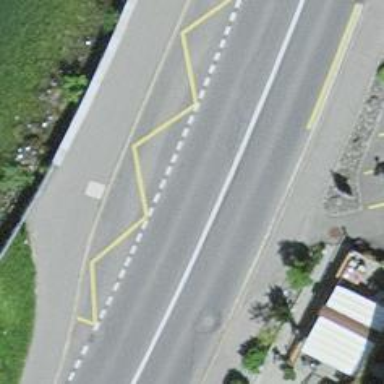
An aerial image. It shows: Bus stop with designated public transport stop position.